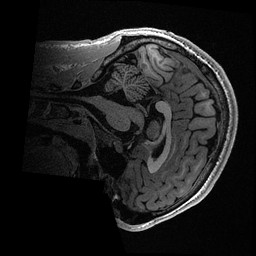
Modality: T1w
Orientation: sagittal
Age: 20
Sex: male
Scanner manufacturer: ge
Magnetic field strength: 3 T
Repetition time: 0.006952 s
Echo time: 0.00292 s